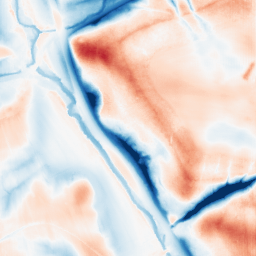
Category: trend_removal
Decomposition family: local_polynomial
Decomposition parameters: window_size: 51
degree: 1
Upsampling method: fft_zeropad
Upsampling parameters: scale: 2
Upsampling scale: 2